Question: Following is a mysql table named "readcontent_categories"

I want to produce a tree of indefinite depth using the above table. For example let I want to see everything under "english". Then it must show as below:
'''
english
|--------+Tens
|-------+present
|-------+past
|-------+future
'''
Now I tried as below :
'''
<?php
include("config.php");
$query = "SELECT * FROM readcontent_categories";
$result = mysql_query($query);
function getChildren($pid){
$r = array();
global $row, $result;
while( $row = mysql_fetch_array($result) ){
if($row['parent_id'] == $pid)$r[$row['id']] = getChildren($row['id']);
}
return $r;
}
$final = getChildren(1);
print_r($final);
?>
'''
So am I doing it write? How can I get an output as above ?
The output I am getting is not as expected. My output is as below:
'''
Array ( [2] => Array ( [3] => Array ( ) ) )
'''
But how can the above output is obtained? Anybody can help???
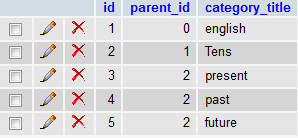
Answer: Use this custom function:
for example:
'''
$items = array(
array('id' => 42, 'parent_id' => 1),
array('id' => 43, 'parent_id' => 42),
array('id' => 1, 'parent_id' => 0),
);
function buildTree($items) {
$childs = array();
foreach($items as &$item) $childs[$item['parent_id']][] = &$item;
unset($item);
foreach($items as &$item) if (isset($childs[$item['id']]))
$item['childs'] = $childs[$item['id']];
return $childs[0];
}
$tree = buildTree($items);
'''